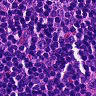
Metastatic tissue present: no